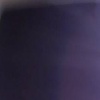
Label: space